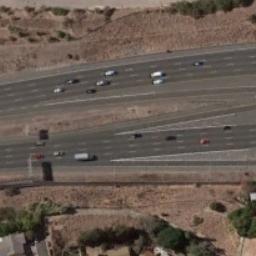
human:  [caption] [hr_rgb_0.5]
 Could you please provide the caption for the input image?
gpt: The freeway goes through the bare land and some trees .

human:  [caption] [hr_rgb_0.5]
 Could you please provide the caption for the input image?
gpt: The freeway is surrounded by a large desert with sparse vegetation and many cars on the freeway .

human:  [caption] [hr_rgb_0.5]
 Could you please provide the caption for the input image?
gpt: A bifurcated freeway goes through the wasteland with some trees and some cars are driving on freeways .

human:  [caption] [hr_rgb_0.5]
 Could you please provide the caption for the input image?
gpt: Cars stopped on both sides of the highway .

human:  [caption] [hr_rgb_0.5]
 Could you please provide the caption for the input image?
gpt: There are brown bare land beside the freeway .